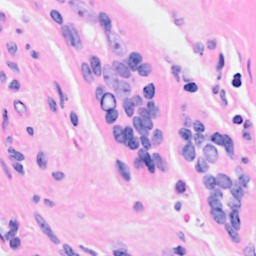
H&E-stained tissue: Breast